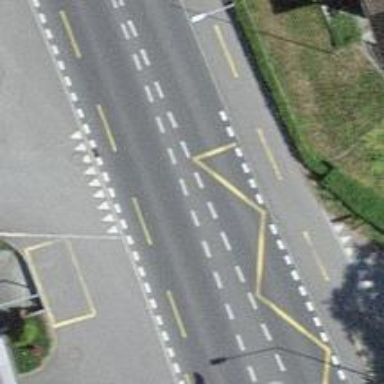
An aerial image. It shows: Bus stop with designated public transport stop position.